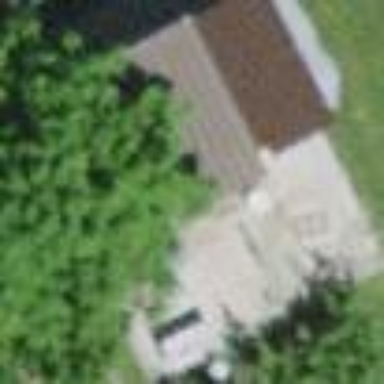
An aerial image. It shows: Cabin.